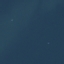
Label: SeaLake